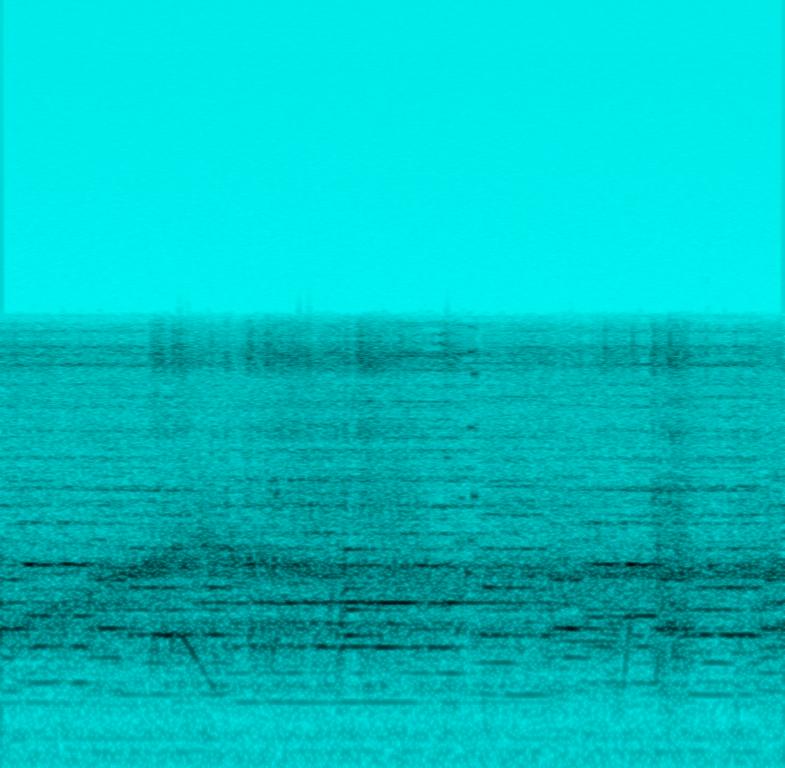
The music excerpt sounds as if it was recorded with a low-quality phone and so the quality of the audio is also low. A repeating melody is being played by horns from an orchestra ensemble. Strings can be heard providing harmonic context. Wind sounds as well as electronic and video game sounds can be heard in the background. It sounds as if the atmosphere is tense and a fight is going on.